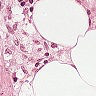
Metastatic tissue present: no